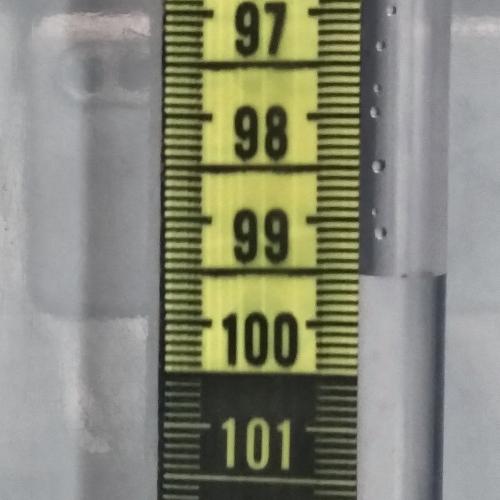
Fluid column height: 99.5 cm